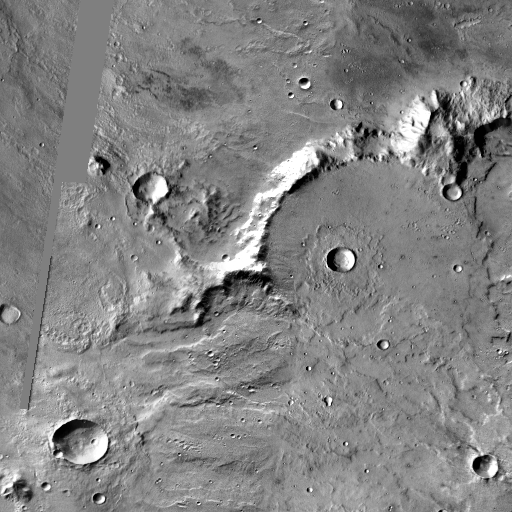
Crater classes present: Background, Other, Layered, Buried, Secondary